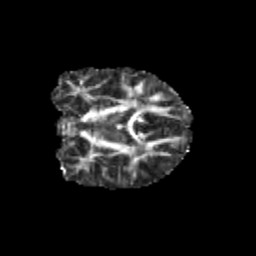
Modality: FA
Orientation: coronal
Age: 11
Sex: male
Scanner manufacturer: siemens
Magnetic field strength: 3 T
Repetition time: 3.8 s
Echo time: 0.07 s